Question: How can i make the start angle and end angle in the highchart to fixed points. As i have tried with below code. Its working but not as expected.
'plotOptions: { pie: { dataLabels: { enabled: true, distance: -50, style: { fontWeight: 'bold', color: 'white' } }, slicedOffset: 45, startAngle: -120, endAngle: 120, center: ['50%', '50%'], size: '110%' } },'
Output should be like in the below image . Please check with the <URL>
Thank you

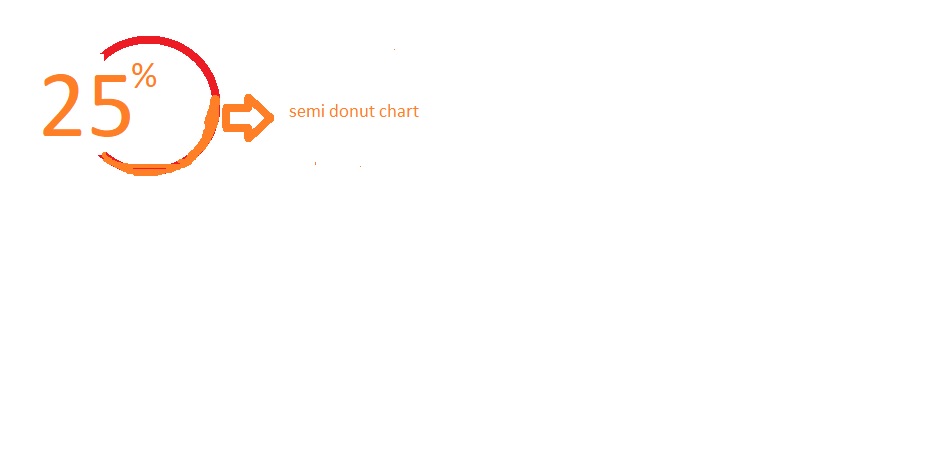
Answer: Try setting
'''
plotOptions: {
pie: {
startAngle: -55,
endAngle: 230,
...
}
}
'''
'''
Highcharts.chart('container', {
chart: {
plotBackgroundColor: null,
plotBorderWidth: 0,
plotShadow: false
},
title: {
text: 'Browser<br>shares<br>2017',
align: 'center',
verticalAlign: 'middle',
y: -5,
x: -110
},
tooltip: {
pointFormat: '{series.name}: <b>{point.percentage:.1f}%</b>'
},
plotOptions: {
pie: {
dataLabels: {
enabled: true,
distance: -50,
style: {
fontWeight: 'bold',
color: 'white'
}
},
slicedOffset: 45,
startAngle: -55,
endAngle: 230,
center: ['50%', '50%'],
size: '110%'
}
},
series: [{
type: 'pie',
name: 'Browser share',
innerSize: '50%',
data: [
['Chrome', 58.9],
['Firefox', 13.29],
['Internet Explorer', 13],
['Edge', 3.78],
['Safari', 3.42],
{
name: 'Other',
dataLabels: {
enabled: false
}
}
]
}]
});
'''
'''
<script src="https://code.highcharts.com/highcharts.js"></script>
<script src="https://code.highcharts.com/modules/exporting.js"></script>
<script src="https://code.highcharts.com/modules/export-data.js"></script>
<div id="container" style="min-width: 310px; height: 400px; max-width: 600px; margin: 0 auto"></div>
'''